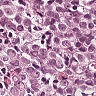
Metastatic tissue present: yes